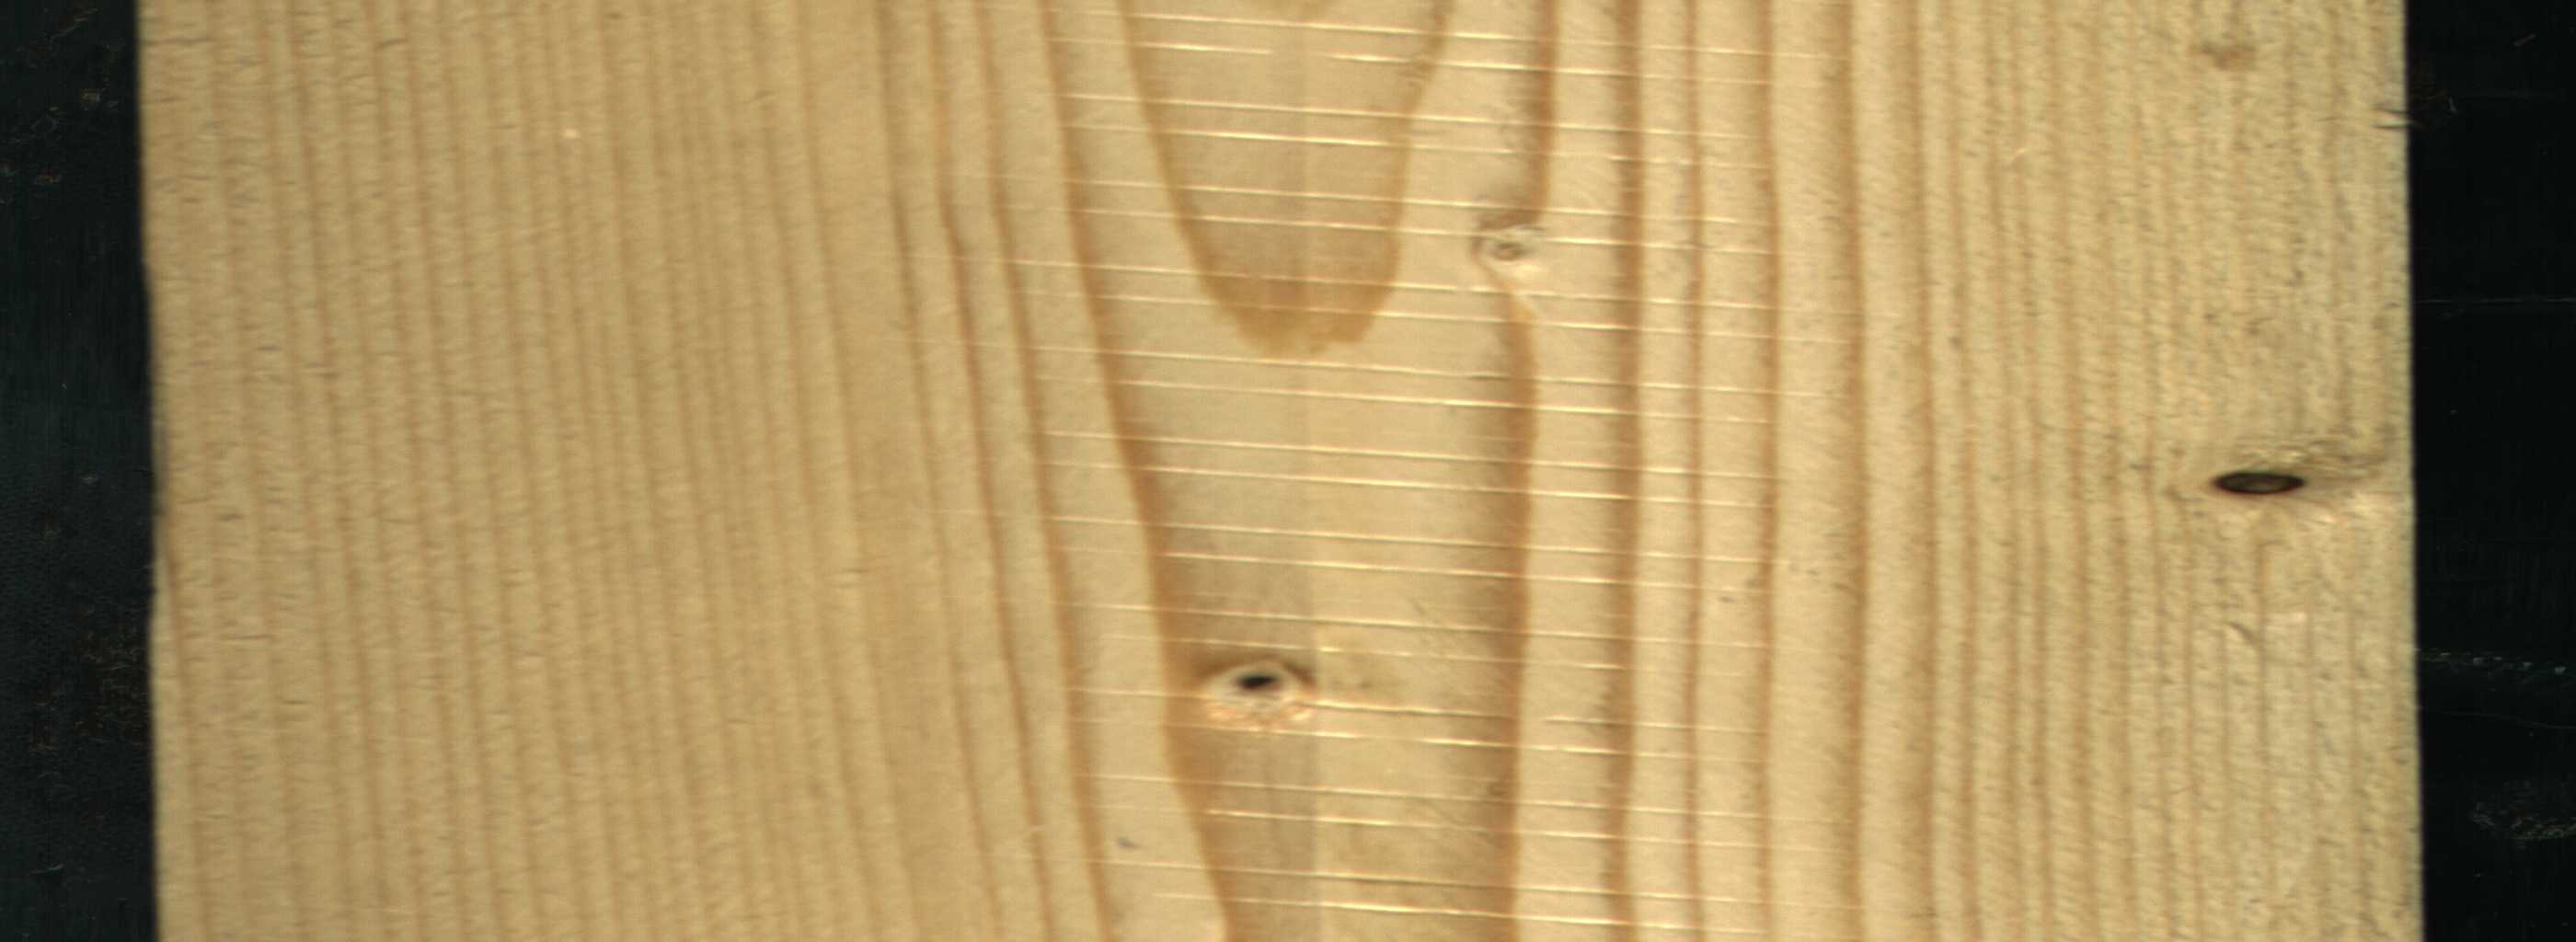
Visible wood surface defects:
Dead_Knot
Dead_Knot
Live_Knot